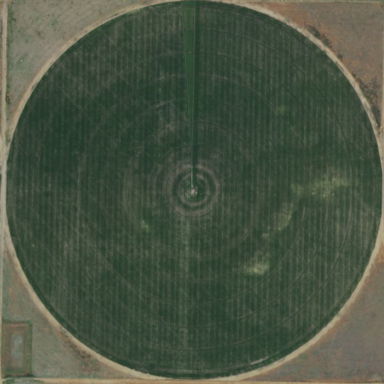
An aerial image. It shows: Farmland with pivot irrigation system.